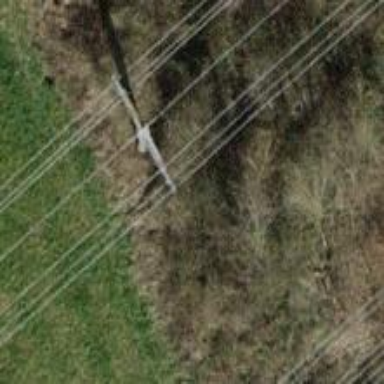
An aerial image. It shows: Power pole.